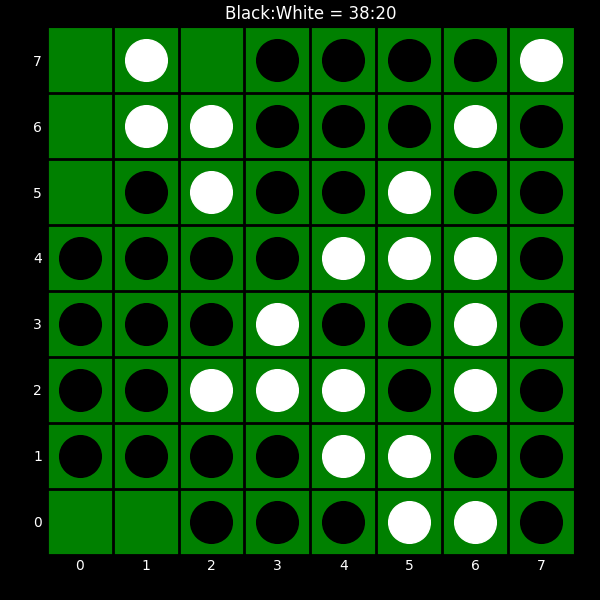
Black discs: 38
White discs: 20